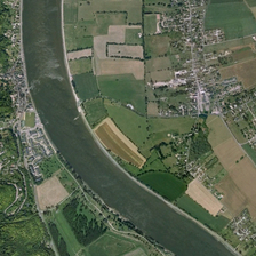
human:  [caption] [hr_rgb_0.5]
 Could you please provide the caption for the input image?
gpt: Fields are on the Bank of a fast river.

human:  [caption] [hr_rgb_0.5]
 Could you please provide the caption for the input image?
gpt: there is a river passing by the farmland and towns .

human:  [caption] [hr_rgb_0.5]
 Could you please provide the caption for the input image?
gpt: The part of the farmland is in a bank of flowing rivers fast.

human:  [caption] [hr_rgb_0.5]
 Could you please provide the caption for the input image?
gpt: the pieces of agricultural land are located on the banks of the river that flows fast.

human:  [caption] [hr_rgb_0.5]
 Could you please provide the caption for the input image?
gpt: A farm by a fast river.